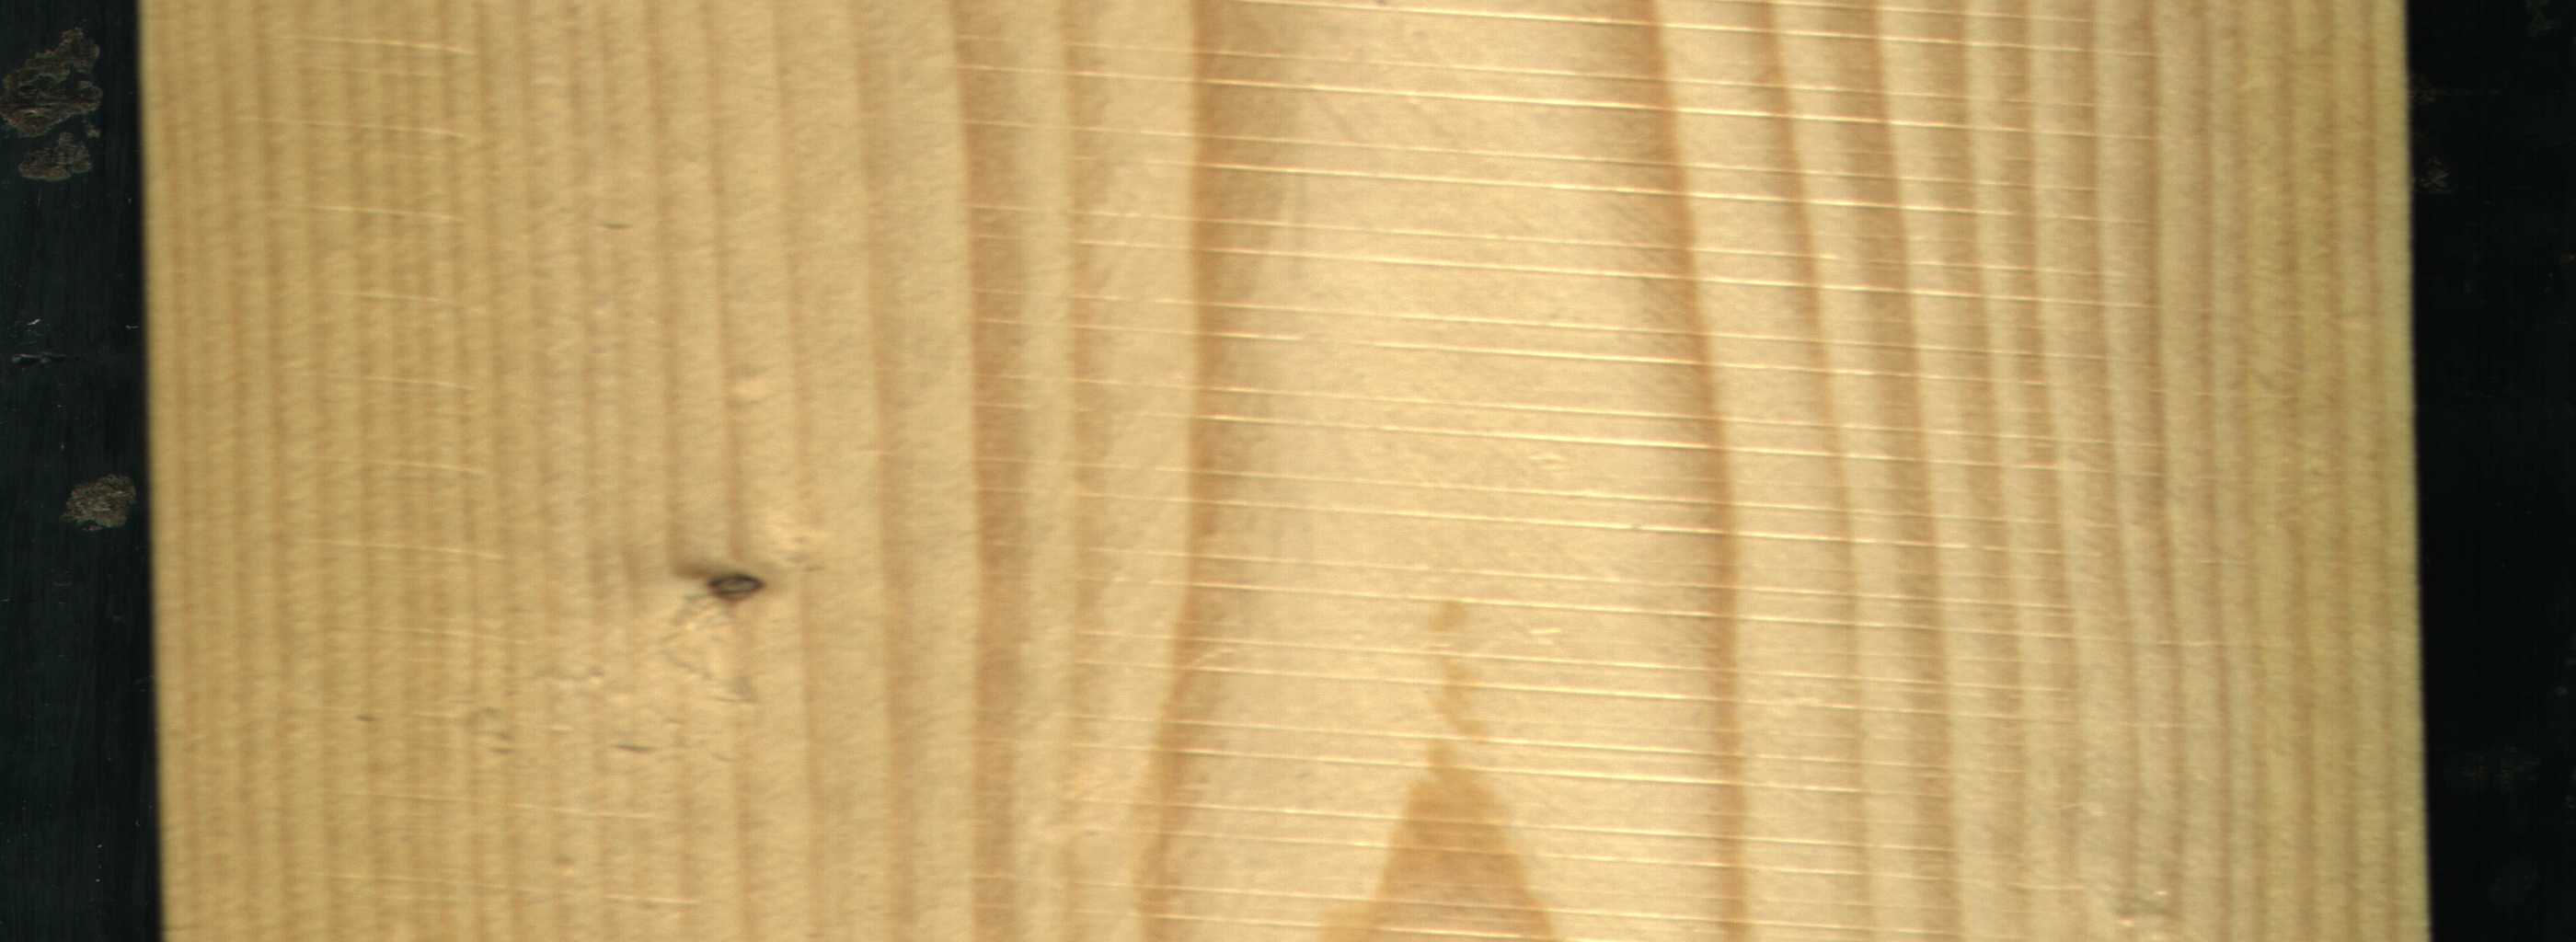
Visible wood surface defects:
Live_Knot